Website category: phone
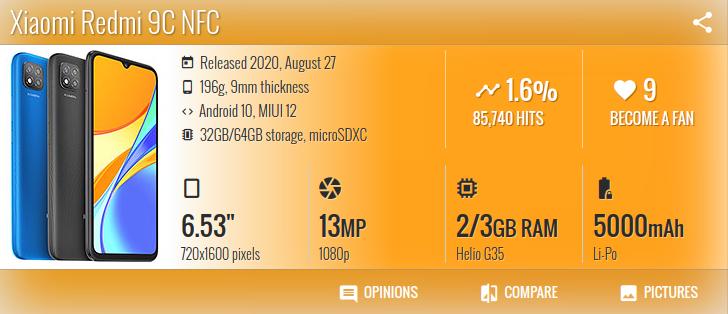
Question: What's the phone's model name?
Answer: Xiaomi Redmi 9C NFC

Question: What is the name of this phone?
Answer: Xiaomi Redmi 9C NFC

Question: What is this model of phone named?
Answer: Xiaomi Redmi 9C NFC

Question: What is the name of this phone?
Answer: Xiaomi Redmi 9C NFC

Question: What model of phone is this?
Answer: Xiaomi Redmi 9C NFC

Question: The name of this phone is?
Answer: Xiaomi Redmi 9C NFC

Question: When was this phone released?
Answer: Released 2020, August 27

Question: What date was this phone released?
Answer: Released 2020, August 27

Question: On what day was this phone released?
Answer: Released 2020, August 27

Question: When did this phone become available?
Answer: Released 2020, August 27

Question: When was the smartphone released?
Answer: Released 2020, August 27

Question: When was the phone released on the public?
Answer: Released 2020, August 27

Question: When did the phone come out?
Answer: Released 2020, August 27

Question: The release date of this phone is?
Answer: Released 2020, August 27

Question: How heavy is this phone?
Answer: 196g

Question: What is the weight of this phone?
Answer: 196g

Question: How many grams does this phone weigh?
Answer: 196g

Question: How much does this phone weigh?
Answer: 196g

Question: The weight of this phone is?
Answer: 196g

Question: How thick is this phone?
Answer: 9mm thickness

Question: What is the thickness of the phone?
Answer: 9mm thickness

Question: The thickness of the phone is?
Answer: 9mm thickness

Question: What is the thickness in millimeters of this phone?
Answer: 9mm thickness

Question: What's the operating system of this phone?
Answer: Android 10, MIUI 12

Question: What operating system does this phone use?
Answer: Android 10, MIUI 12

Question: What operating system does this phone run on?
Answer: Android 10, MIUI 12

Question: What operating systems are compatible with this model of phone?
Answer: Android 10, MIUI 12

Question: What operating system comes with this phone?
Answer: Android 10, MIUI 12

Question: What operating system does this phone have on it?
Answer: Android 10, MIUI 12

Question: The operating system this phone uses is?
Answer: Android 10, MIUI 12

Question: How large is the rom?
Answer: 32GB/64GB storage

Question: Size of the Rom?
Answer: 32GB/64GB storage

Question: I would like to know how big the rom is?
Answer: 32GB/64GB storage

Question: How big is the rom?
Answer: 32GB/64GB storage

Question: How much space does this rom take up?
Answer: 32GB/64GB storage

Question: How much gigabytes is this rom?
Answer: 32GB/64GB storage

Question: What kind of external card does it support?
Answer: microSDXC

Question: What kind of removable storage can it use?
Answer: microSDXC

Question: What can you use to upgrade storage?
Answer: microSDXC

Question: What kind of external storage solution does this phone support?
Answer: microSDXC

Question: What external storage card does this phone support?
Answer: microSDXC

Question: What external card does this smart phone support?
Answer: microSDXC

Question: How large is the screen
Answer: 6.53"

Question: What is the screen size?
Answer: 6.53"

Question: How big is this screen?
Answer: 6.53"

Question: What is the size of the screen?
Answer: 6.53"

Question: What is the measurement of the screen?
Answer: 6.53"

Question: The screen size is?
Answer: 6.53"

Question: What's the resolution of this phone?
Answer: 720x1600 pixels

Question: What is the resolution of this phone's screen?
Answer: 720x1600 pixels

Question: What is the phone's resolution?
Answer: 720x1600 pixels

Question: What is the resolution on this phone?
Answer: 720x1600 pixels

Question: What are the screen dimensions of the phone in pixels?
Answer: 720x1600 pixels

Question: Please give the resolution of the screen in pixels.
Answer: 720x1600 pixels

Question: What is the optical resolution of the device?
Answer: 720x1600 pixels

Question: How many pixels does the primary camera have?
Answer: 13 MP

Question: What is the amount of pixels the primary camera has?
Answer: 13 MP

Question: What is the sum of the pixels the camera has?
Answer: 13 MP

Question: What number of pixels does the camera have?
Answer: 13 MP

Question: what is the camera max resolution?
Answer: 13 MP

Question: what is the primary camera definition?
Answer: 13 MP

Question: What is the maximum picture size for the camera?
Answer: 13 MP

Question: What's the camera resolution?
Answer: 1080p

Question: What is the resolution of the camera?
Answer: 1080p